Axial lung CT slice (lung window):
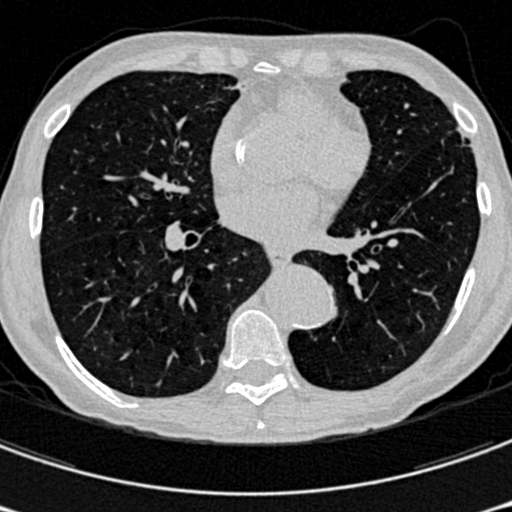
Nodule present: no